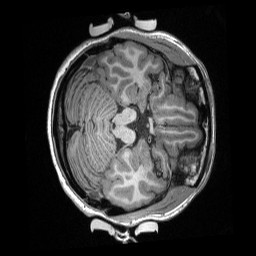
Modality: T1w
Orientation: axial
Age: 31
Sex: female
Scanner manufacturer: siemens
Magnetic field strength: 3 T
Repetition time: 2.3 s
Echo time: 0.00308 s